Field crop: maize
Growth stage: 2
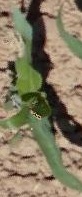
Species: maize